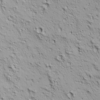
Label: not_dusty